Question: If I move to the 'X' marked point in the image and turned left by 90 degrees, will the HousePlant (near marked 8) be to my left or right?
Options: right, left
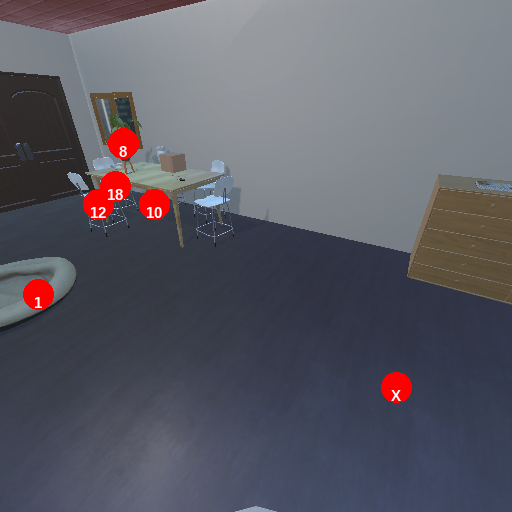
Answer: right